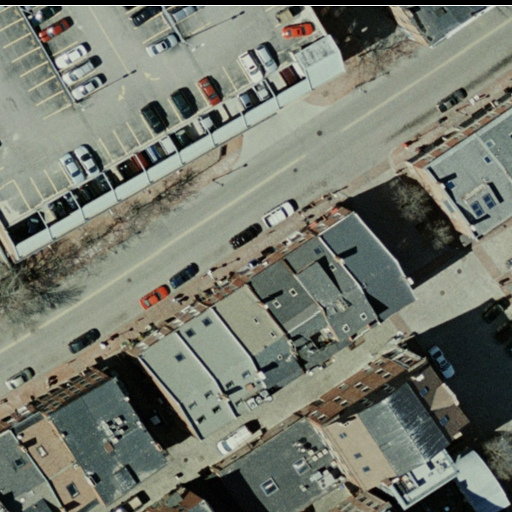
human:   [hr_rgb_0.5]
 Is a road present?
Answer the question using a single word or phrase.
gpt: yes

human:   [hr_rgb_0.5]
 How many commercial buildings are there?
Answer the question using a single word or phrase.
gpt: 1

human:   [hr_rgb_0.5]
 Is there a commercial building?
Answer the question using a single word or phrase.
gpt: yes

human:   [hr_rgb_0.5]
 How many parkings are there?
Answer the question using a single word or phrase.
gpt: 1

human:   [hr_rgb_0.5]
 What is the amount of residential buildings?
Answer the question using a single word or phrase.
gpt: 20

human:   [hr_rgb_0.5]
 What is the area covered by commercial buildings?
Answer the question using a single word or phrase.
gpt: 48m2

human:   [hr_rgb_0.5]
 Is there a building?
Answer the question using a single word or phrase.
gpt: yes

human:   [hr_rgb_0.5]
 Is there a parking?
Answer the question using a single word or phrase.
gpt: yes

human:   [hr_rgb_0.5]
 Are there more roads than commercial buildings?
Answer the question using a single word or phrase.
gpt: yes

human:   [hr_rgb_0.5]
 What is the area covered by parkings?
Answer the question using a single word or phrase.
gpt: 2239m2

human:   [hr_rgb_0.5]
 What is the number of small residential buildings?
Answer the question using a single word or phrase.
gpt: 6

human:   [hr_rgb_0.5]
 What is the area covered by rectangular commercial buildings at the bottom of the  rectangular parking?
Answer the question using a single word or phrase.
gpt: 0m2

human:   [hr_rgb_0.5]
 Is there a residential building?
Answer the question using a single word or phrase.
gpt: yes

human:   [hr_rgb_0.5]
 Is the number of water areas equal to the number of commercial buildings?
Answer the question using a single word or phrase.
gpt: no

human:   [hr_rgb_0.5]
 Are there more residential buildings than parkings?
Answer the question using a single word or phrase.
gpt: yes

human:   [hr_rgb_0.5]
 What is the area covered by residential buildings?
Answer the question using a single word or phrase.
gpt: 5606m2

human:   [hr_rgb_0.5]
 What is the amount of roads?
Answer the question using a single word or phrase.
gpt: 6

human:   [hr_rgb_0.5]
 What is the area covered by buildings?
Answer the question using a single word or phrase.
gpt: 5655m2

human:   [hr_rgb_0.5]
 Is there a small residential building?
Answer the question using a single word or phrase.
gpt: yes

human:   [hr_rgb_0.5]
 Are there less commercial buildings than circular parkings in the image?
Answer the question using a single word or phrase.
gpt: no

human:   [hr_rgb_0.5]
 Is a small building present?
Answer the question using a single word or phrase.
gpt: yes

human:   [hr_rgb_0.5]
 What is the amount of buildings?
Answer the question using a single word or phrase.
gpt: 21

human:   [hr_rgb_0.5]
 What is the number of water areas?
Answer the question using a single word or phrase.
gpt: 0

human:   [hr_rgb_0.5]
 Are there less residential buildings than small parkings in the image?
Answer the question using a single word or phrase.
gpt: no

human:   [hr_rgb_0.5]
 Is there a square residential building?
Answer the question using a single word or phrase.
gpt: no

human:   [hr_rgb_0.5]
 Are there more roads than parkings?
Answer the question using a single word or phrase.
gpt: yes

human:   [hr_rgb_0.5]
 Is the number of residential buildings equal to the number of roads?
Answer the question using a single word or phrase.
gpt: no

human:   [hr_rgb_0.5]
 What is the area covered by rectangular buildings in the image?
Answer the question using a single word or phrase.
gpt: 5249m2

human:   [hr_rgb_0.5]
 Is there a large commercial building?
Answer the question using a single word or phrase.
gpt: no

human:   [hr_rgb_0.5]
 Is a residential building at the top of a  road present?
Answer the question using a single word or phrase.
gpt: yes

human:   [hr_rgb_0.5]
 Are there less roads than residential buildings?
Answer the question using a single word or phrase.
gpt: yes

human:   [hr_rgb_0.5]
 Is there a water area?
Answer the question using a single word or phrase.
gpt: no

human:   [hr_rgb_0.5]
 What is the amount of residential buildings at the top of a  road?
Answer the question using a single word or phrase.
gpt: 9

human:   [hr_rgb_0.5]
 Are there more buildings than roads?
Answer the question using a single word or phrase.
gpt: yes

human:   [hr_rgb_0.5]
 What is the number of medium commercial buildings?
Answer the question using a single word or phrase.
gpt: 0

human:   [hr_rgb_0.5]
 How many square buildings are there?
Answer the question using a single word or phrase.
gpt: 0

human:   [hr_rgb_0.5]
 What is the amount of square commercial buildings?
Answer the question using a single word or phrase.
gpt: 0

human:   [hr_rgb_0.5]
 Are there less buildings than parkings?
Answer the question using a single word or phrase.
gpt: no

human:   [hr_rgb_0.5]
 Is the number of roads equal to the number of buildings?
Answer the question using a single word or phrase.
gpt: no

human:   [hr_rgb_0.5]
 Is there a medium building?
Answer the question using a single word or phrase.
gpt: yes

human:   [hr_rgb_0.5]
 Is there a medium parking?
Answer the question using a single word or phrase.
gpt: no

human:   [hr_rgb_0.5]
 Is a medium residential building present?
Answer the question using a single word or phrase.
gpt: yes

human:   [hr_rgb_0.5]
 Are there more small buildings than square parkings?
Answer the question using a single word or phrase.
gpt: yes

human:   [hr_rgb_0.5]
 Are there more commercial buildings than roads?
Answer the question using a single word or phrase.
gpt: no

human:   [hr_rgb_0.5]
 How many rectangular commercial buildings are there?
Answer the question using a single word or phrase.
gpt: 1

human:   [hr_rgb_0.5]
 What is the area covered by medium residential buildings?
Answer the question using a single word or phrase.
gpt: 2997m2

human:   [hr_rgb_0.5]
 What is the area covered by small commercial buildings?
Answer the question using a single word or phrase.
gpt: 48m2

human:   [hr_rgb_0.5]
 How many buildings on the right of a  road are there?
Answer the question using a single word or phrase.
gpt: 8

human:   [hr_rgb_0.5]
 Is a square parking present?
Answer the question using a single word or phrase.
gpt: no

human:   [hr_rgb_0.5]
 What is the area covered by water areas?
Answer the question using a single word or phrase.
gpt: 0m2

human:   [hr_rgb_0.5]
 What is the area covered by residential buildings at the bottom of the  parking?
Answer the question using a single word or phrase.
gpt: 3204m2

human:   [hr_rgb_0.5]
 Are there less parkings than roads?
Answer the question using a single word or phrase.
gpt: yes

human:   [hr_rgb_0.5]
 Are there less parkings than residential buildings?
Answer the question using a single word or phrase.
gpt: yes

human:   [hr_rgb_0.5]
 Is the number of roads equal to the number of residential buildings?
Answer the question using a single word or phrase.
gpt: no

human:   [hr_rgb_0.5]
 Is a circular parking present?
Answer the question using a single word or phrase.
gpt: no

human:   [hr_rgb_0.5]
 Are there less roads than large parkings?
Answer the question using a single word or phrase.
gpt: no

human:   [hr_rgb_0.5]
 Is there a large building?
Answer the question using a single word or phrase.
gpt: yes

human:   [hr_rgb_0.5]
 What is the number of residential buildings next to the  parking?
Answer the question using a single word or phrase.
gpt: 20

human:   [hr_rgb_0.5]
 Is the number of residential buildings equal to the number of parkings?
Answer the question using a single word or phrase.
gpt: no

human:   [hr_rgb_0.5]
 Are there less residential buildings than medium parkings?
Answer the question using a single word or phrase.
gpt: no

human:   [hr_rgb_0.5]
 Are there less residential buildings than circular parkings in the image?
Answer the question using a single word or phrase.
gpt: no

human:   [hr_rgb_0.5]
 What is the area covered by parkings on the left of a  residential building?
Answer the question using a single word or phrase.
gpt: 2239m2

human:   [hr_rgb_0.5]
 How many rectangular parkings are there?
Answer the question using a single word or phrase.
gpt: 1

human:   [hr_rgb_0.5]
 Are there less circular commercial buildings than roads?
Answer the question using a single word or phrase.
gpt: yes